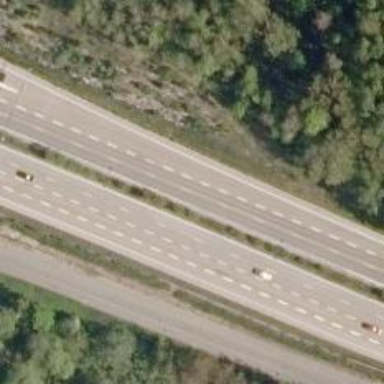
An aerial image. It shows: Asphalt motorway.